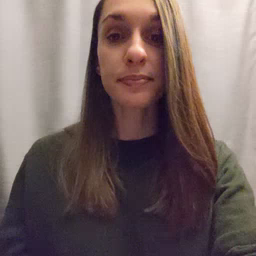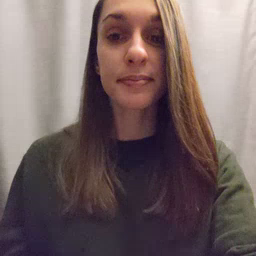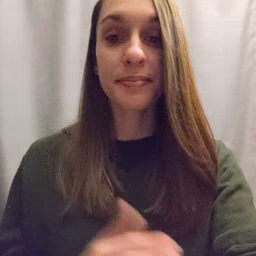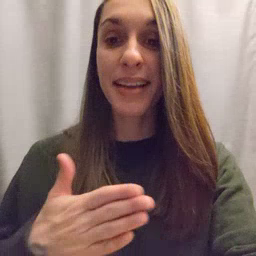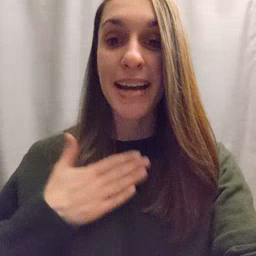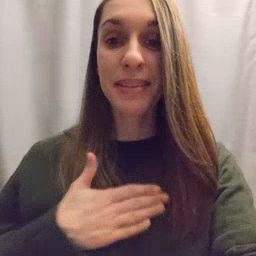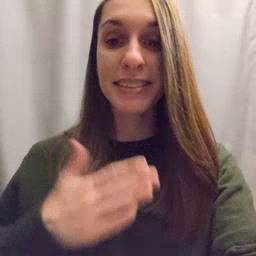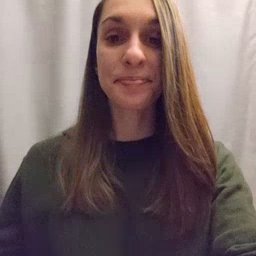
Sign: happy